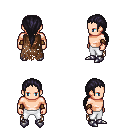
a pixel art fantasy rpg character, male body template, human, light skin, brown tattered cape, white pants, raven ponytail hairstyle, cloth bracers, metal boots, four views (front, back, left, right), 2x2 character sprite sheet, small pixel art, hard edges, no anti-aliasing